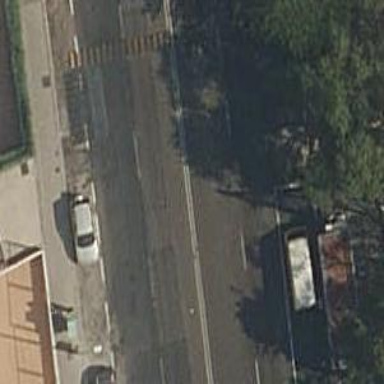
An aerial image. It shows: Public transport stop position.